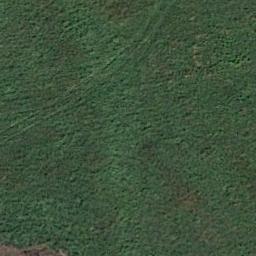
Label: meadow